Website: walmart
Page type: payment
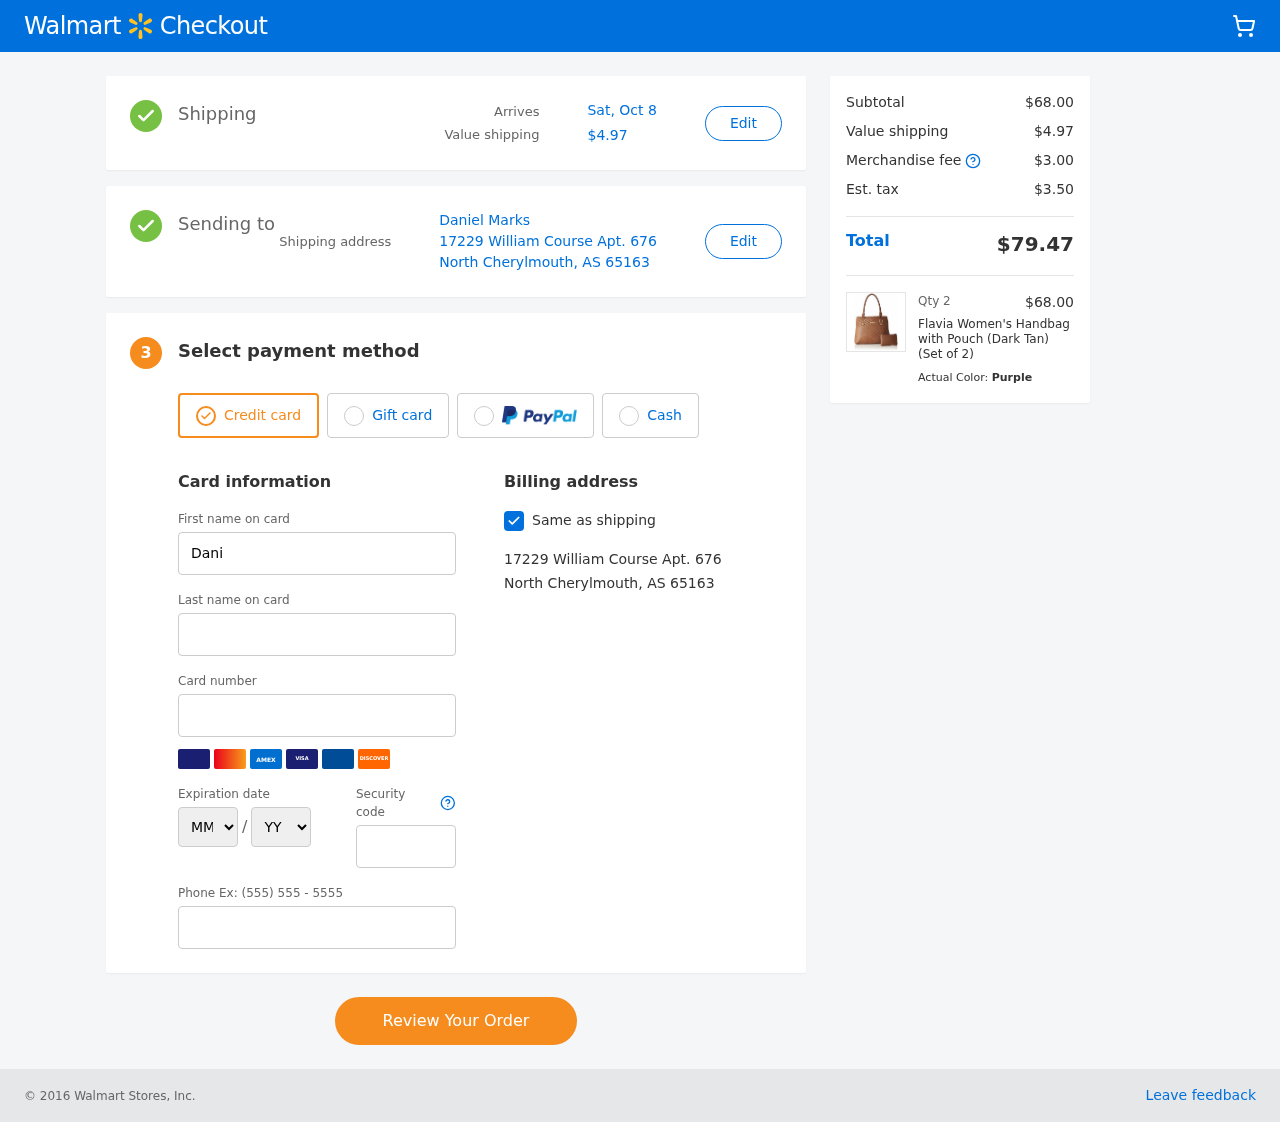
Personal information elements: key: PII_CARD_EXPIRY_MONTH
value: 06
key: PII_CARD_EXPIRY_YEAR
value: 28
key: PII_CITY_STATE_ZIP
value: North Cherylmouth, AS 65163
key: PII_FULLNAME
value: Daniel Marks
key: PII_STREET
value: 17229 William Course Apt. 676
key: PII_FIRSTNAME
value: Daniel
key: PII_LASTNAME
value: Marks
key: PII_CARD_NUMBER
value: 3441 1252 0505 015
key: PII_CARD_CVV
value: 7754
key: PII_PHONE
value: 8747474746
Product elements: key: PRODUCT1_NAME
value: Flavia Women's Handbag with Pouch (Dark Tan) (Set of 2)
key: PRODUCT1_PRICE
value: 34
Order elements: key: ORDER_DELIVERY_DATE
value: Sat, Oct 8
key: ORDER_SHIPPING_COST
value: $4.97
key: ORDER_SUBTOTAL
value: $68.00
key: ORDER_MERCHANDISE_FEE
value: $3.00
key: ORDER_TAX
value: $3.50
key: ORDER_TOTAL
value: $79.47
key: ORDER_NUM_ITEMS
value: Qty 2